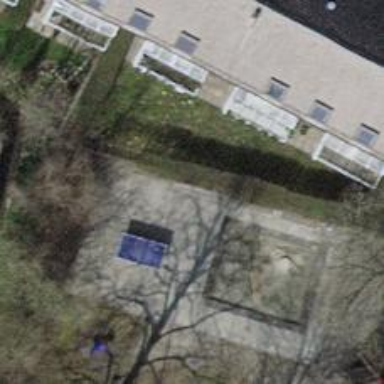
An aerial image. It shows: Brown bench.